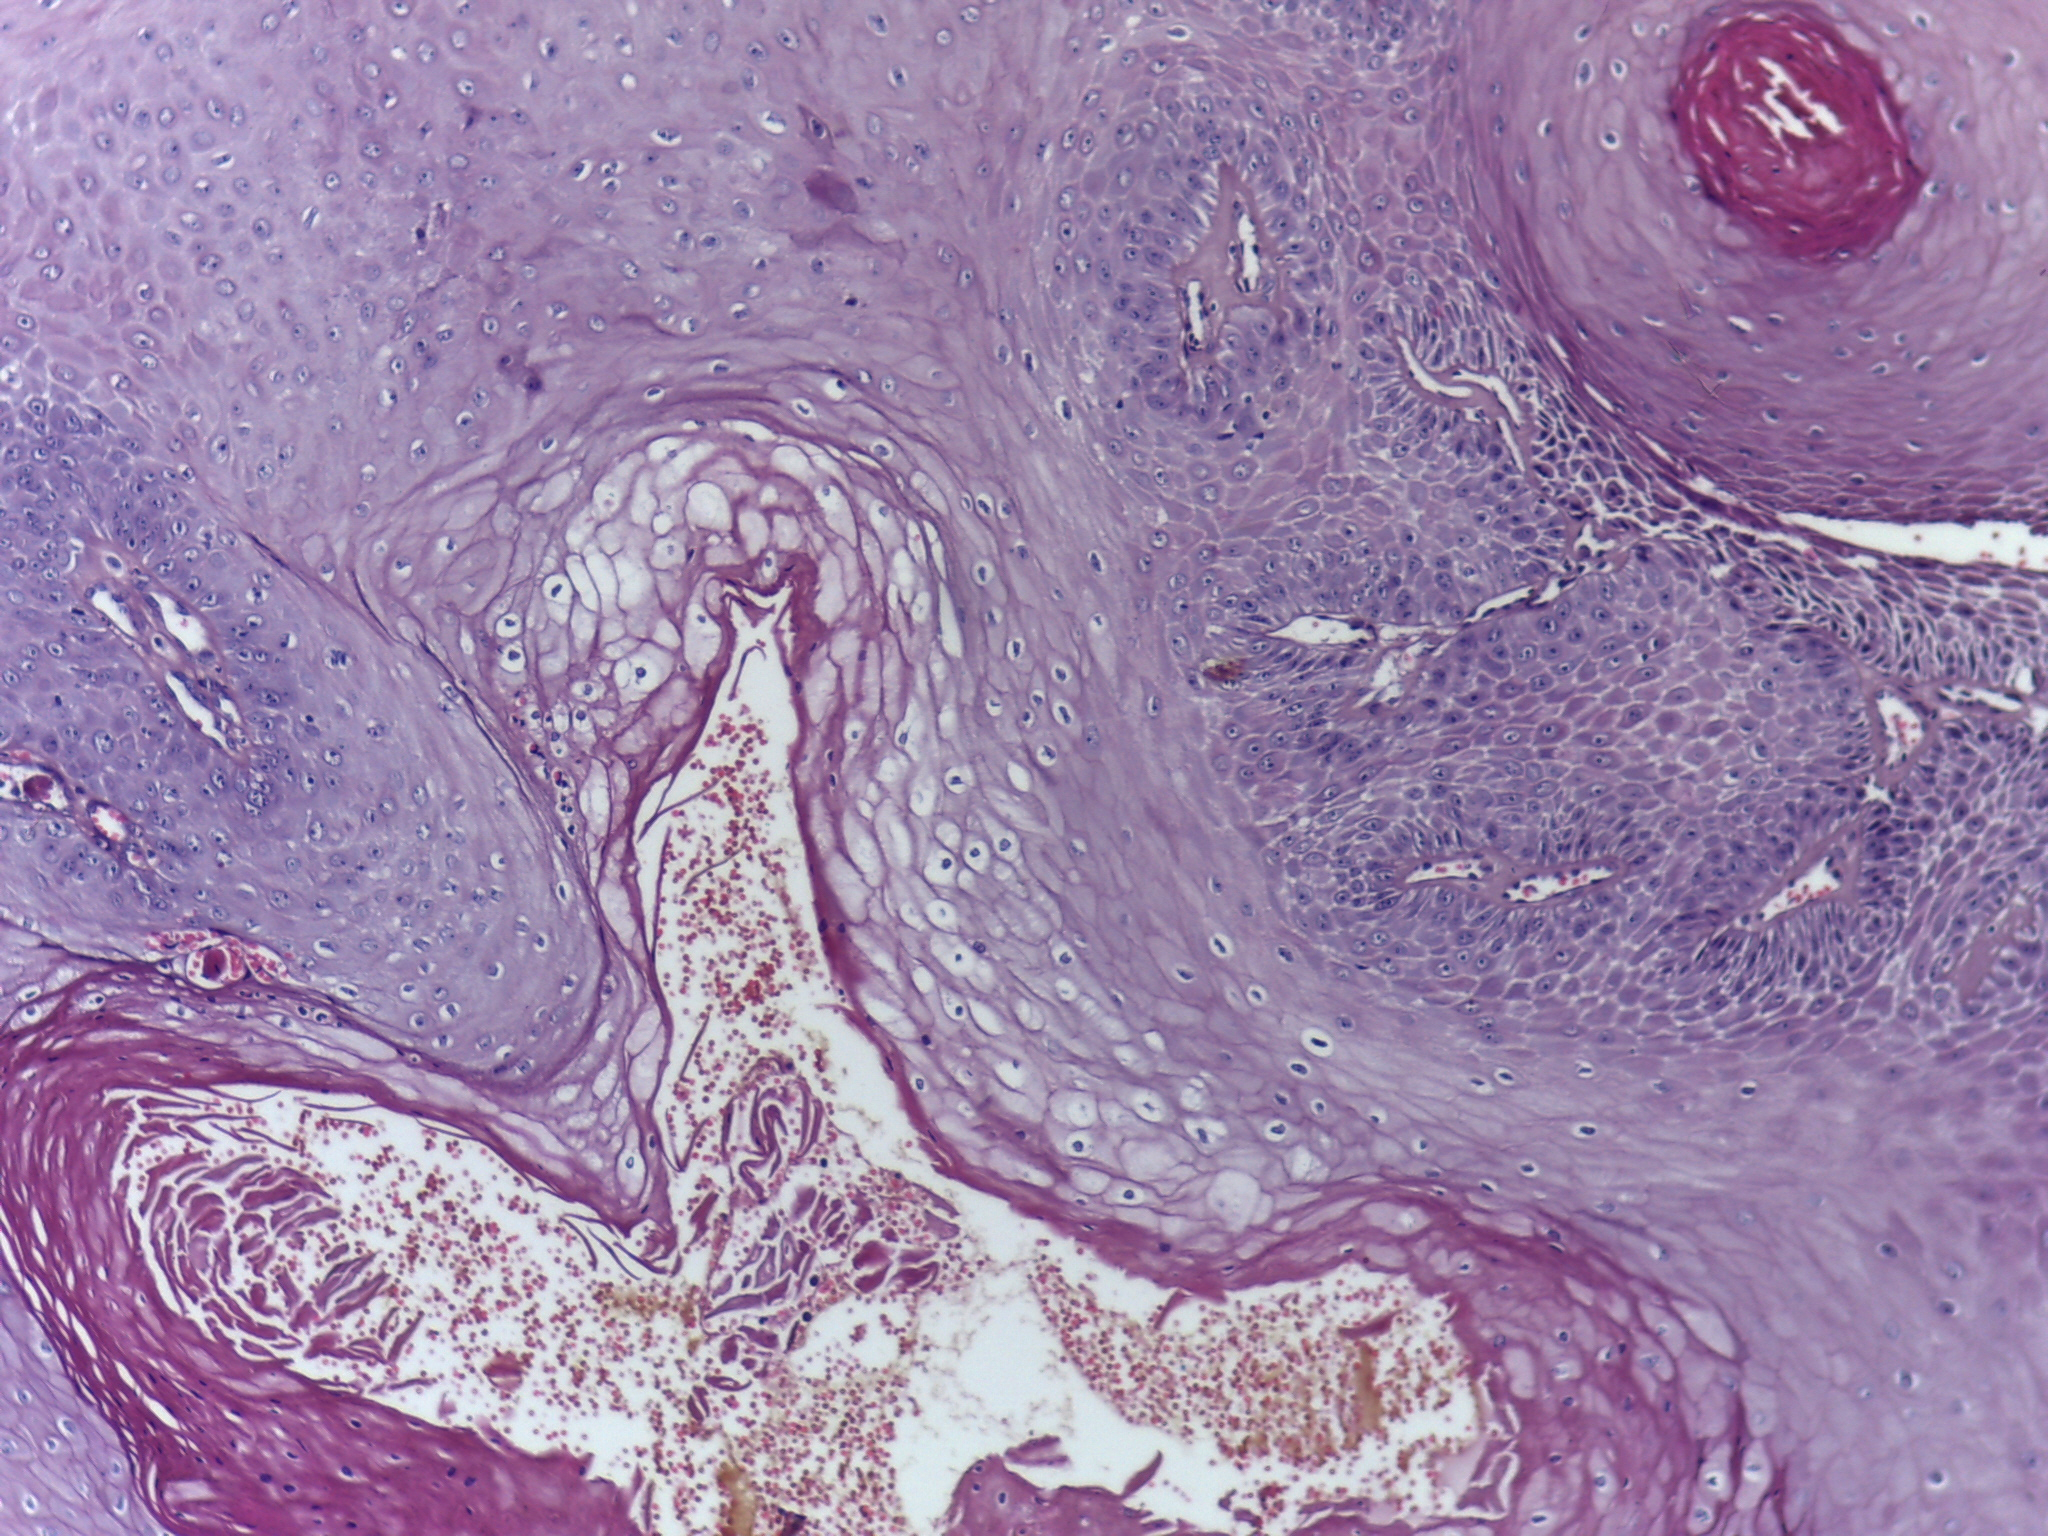
Diagnosis: OSCC